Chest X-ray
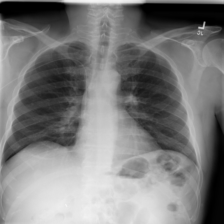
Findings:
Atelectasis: negative
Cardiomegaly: negative
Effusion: negative
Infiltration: negative
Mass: negative
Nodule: negative
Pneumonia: negative
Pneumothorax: negative
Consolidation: negative
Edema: negative
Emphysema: negative
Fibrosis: negative
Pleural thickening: negative
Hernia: negative